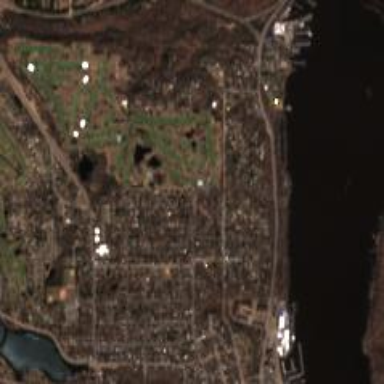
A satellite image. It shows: Golf course.